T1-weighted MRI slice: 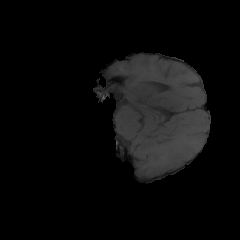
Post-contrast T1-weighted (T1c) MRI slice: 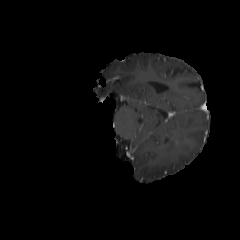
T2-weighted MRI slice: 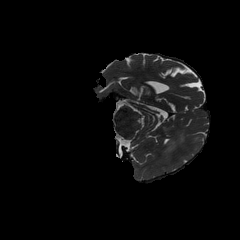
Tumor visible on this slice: yes